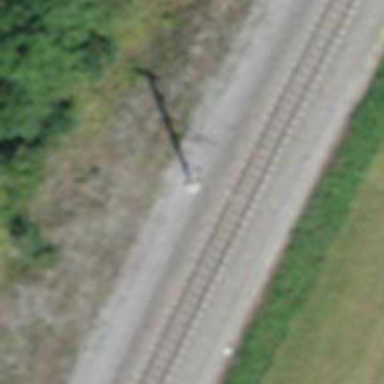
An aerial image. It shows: Catenary mast for power lines.